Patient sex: M
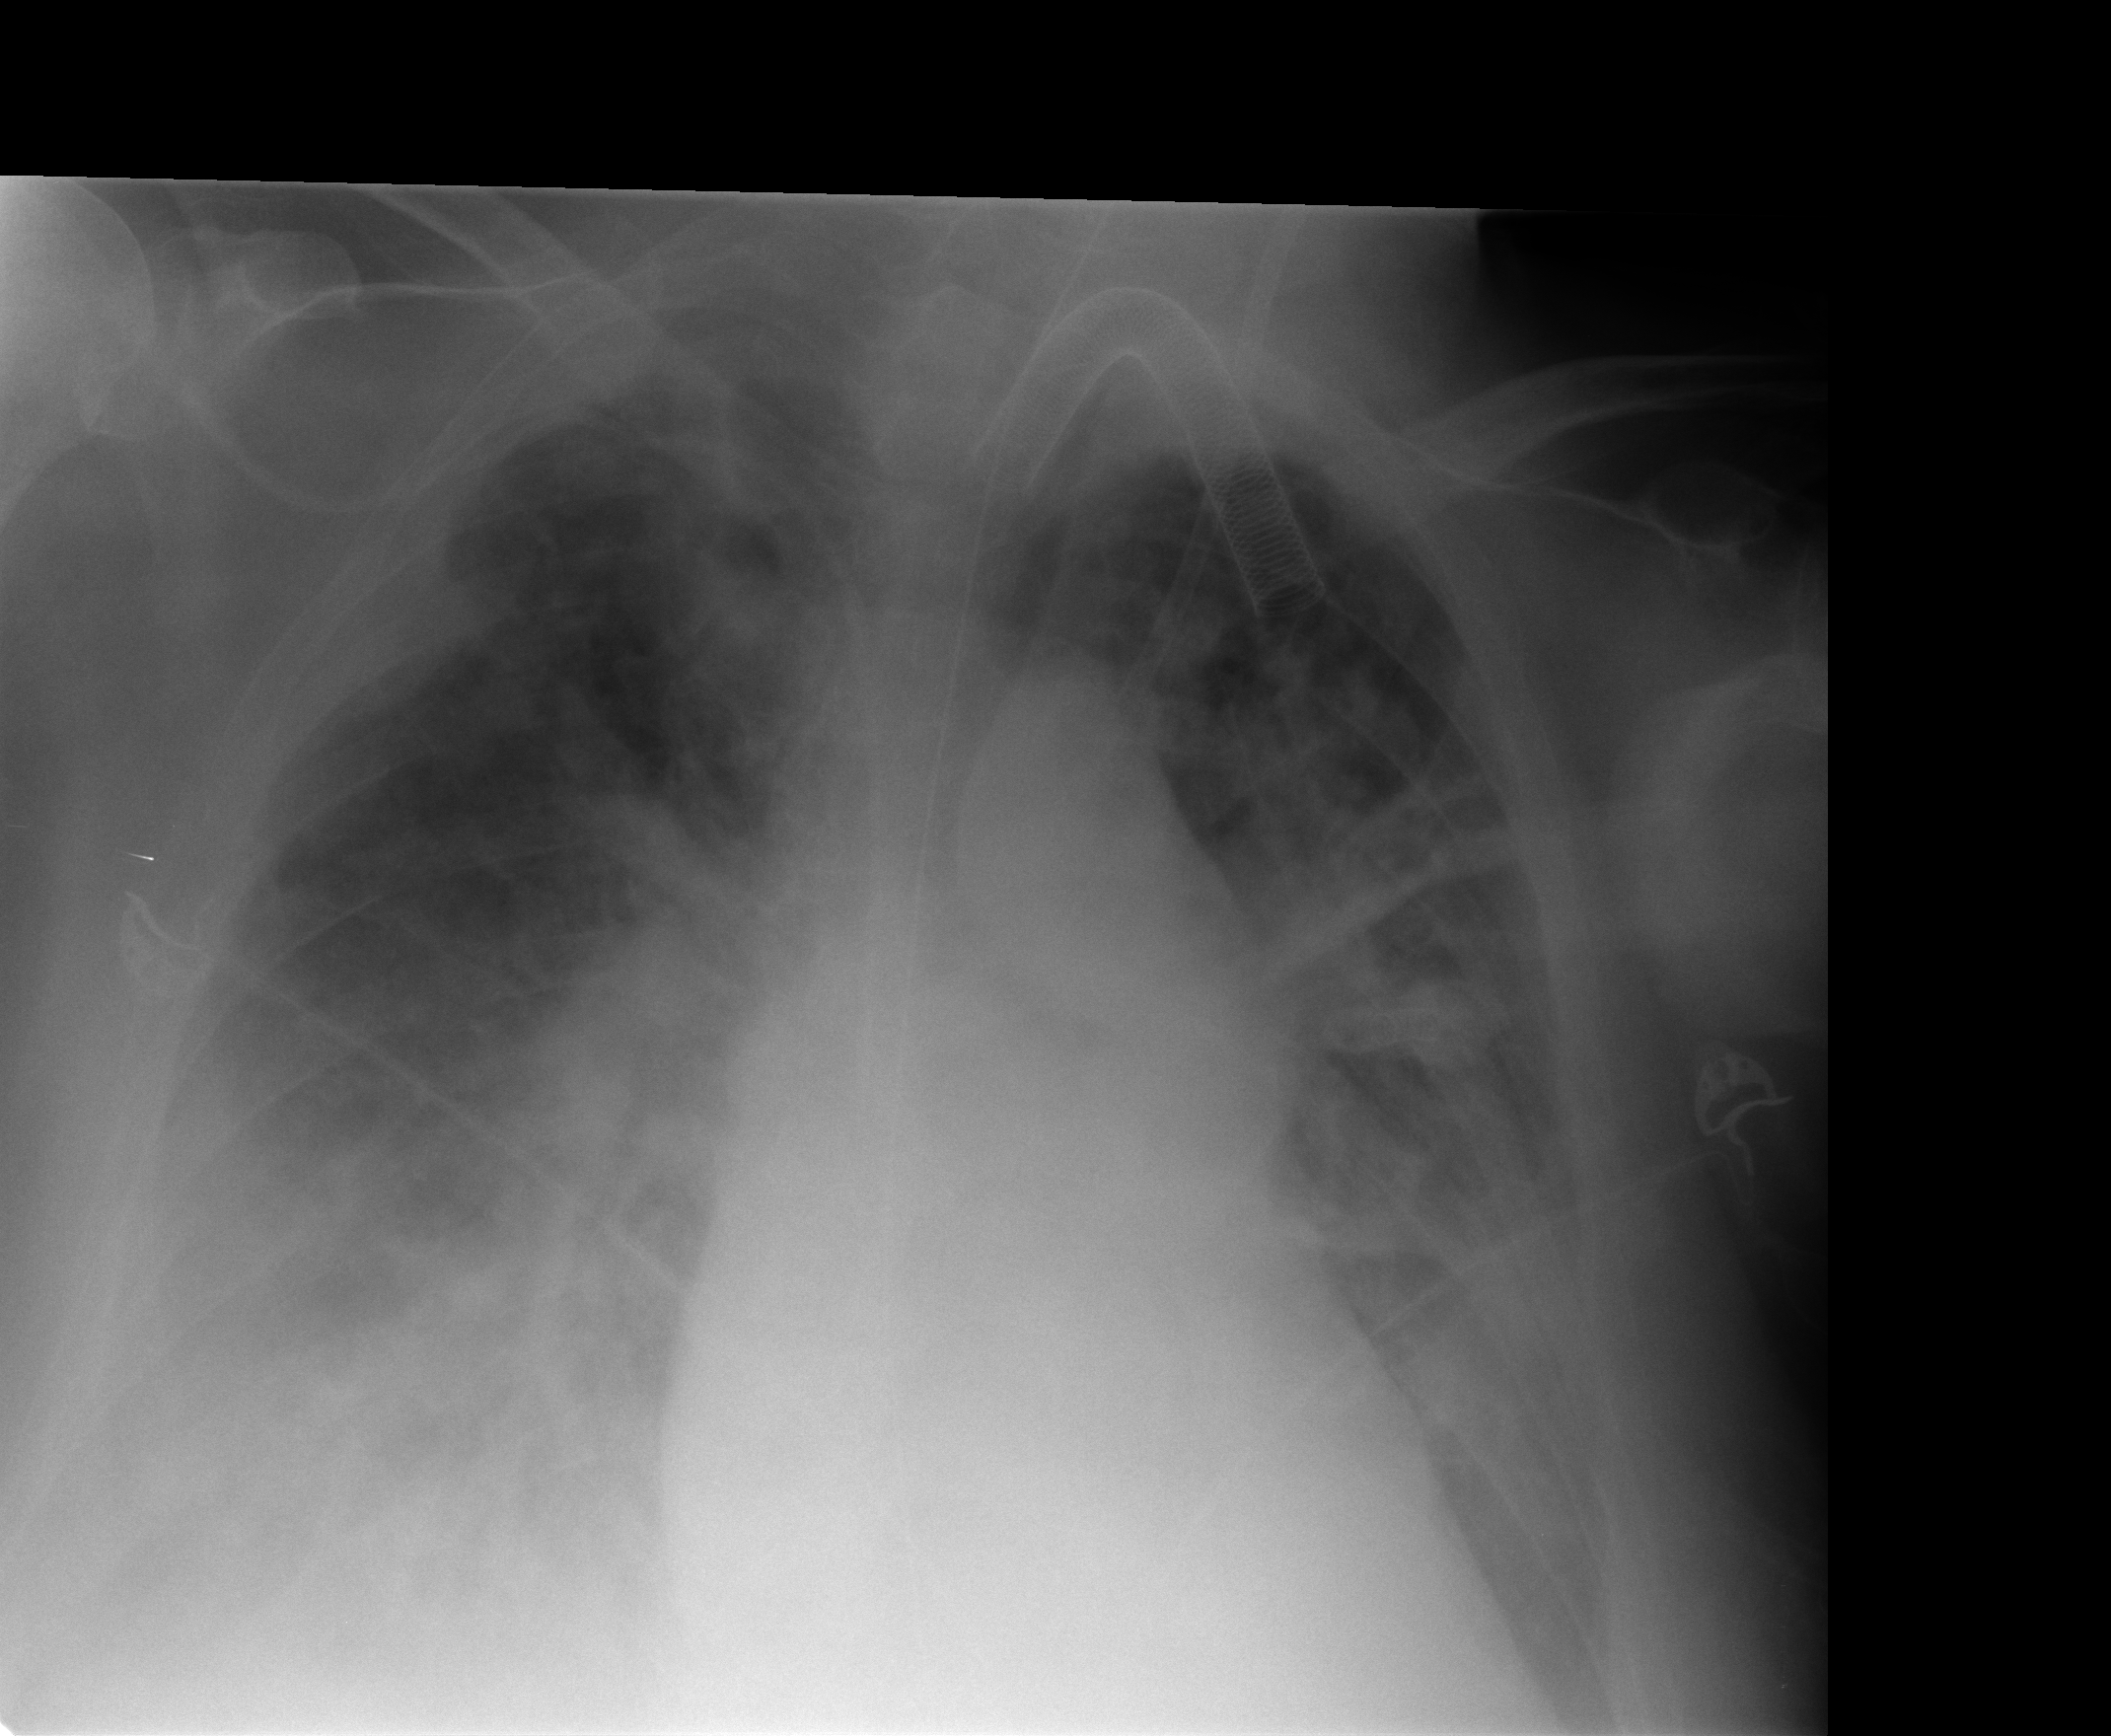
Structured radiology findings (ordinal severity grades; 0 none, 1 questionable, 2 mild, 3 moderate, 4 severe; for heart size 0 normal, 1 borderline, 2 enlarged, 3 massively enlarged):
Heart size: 1
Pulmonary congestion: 2
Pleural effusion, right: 3
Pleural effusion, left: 0
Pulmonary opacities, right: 3
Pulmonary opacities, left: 3
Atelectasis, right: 3
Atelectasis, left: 2